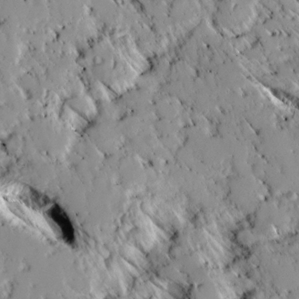
Label: non_frost